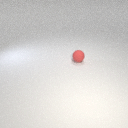
small red rubber sphere